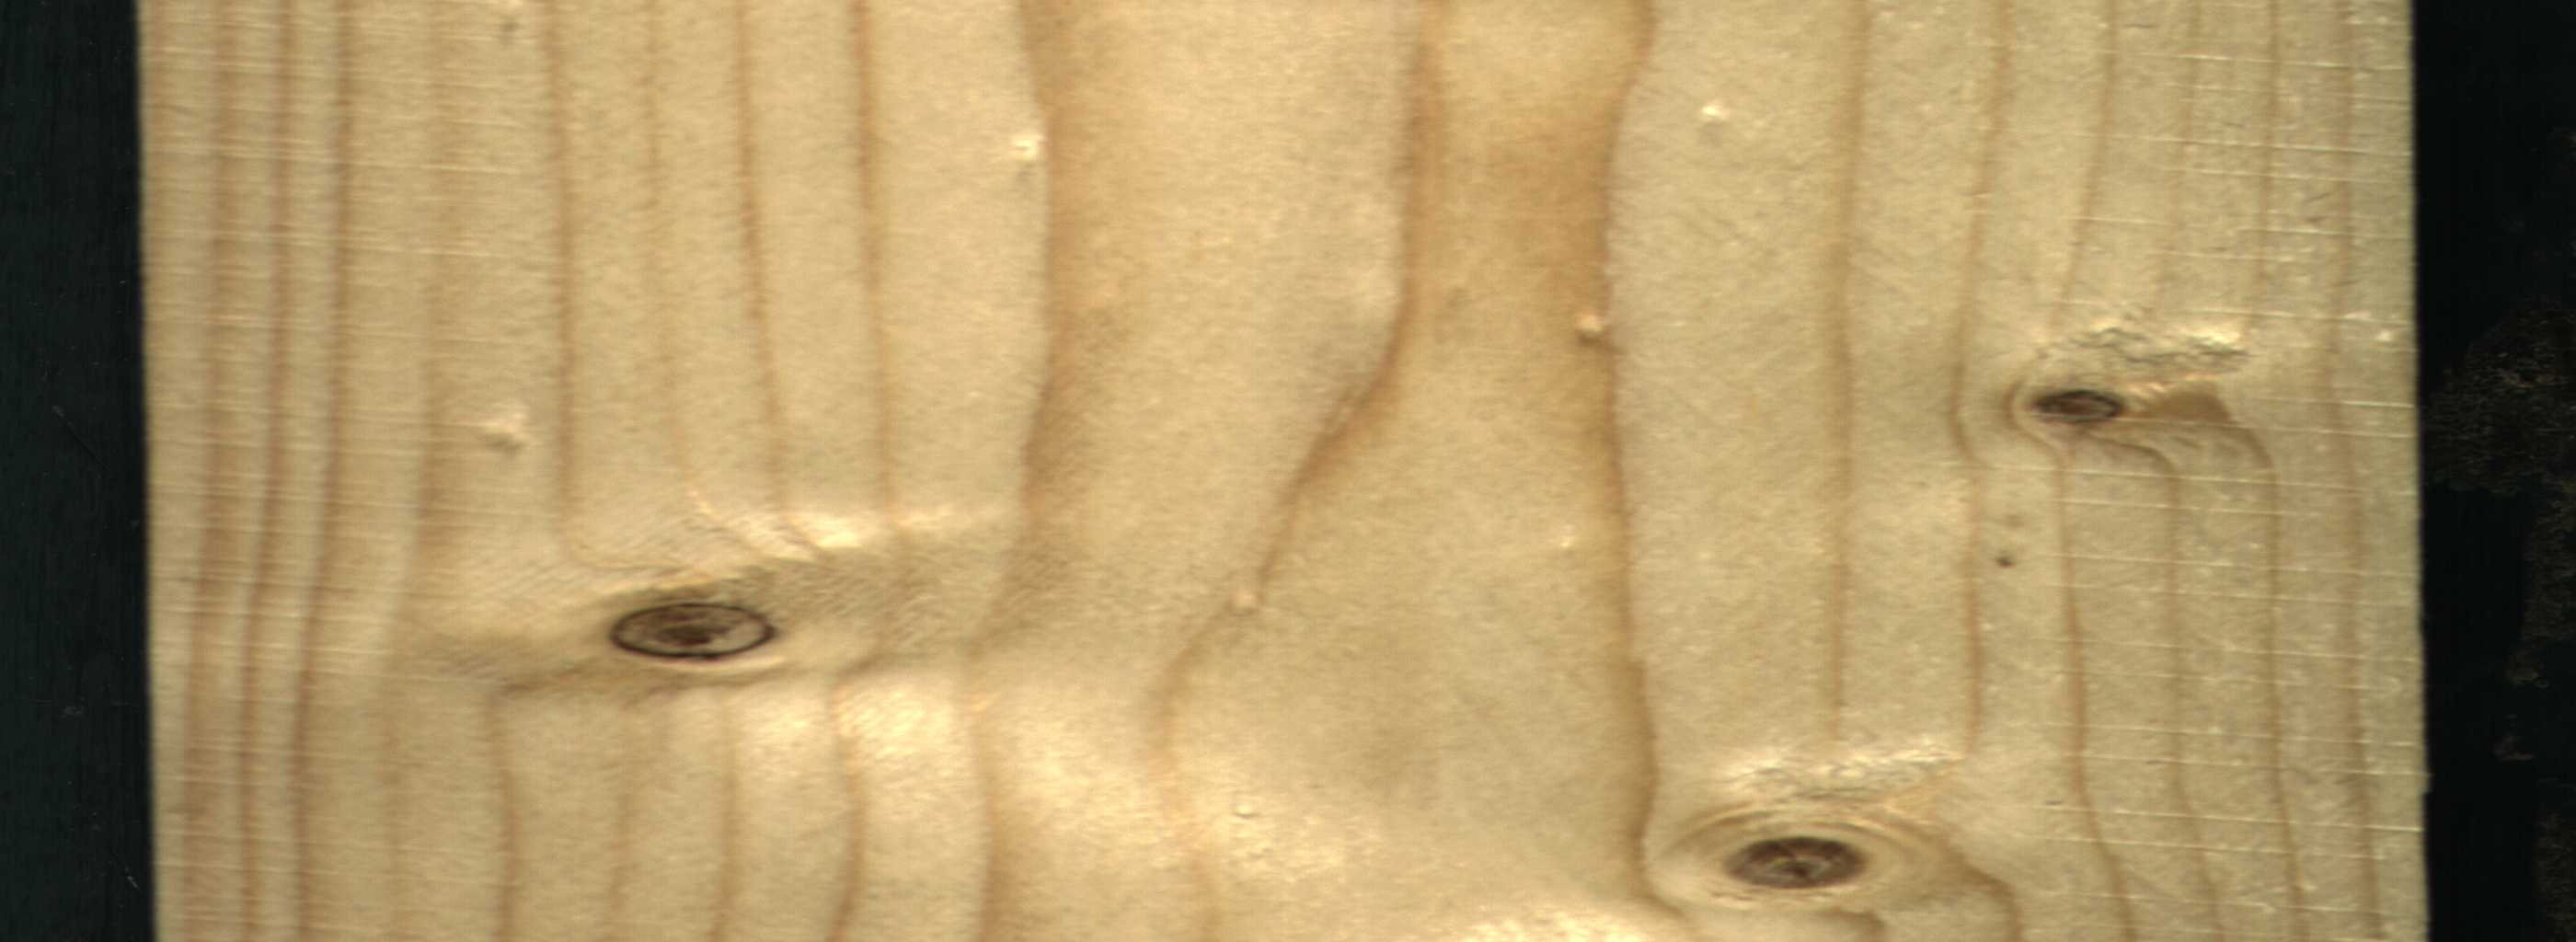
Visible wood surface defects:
Dead_Knot
Dead_Knot
Dead_Knot